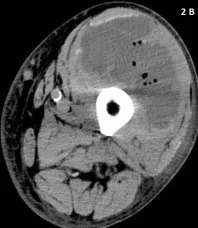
(A, B, C) cross sectional images of the thigh from superior to inferior (femoral condyles seen). Fluid collection and air bubbles are again seen in the anterior compartment.
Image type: radiology (ct)